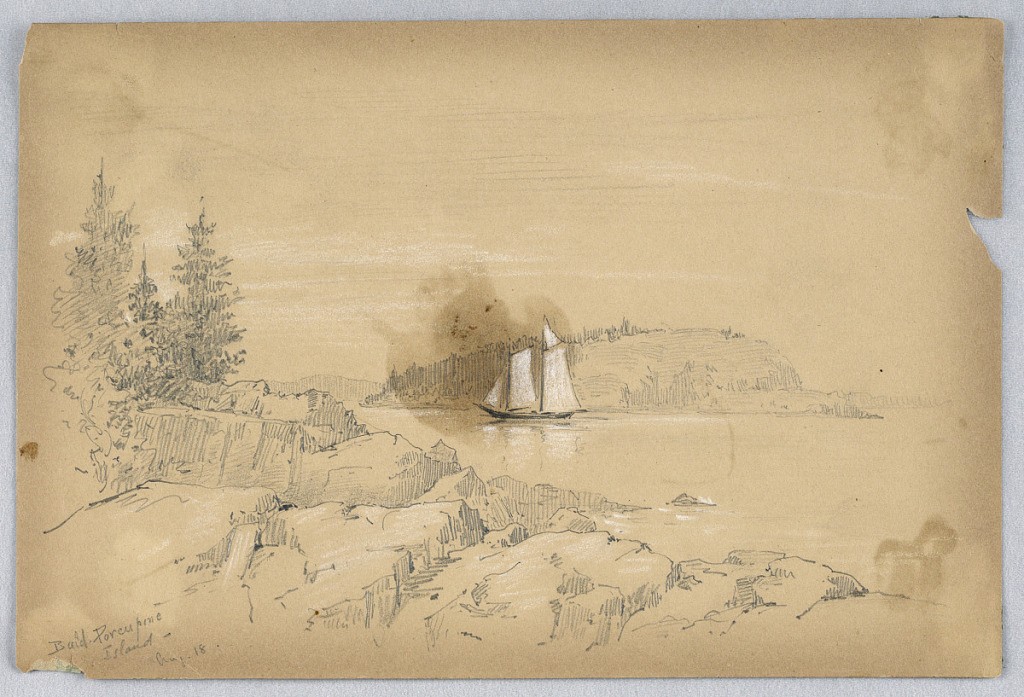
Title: Bald Porcupine Island
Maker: Arnold William Brunner, American, 1857–1925
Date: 1887–88
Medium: Graphite and white heightening on brown paper
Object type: Drawing
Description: Rock shore, sailboat and island; trees, left.